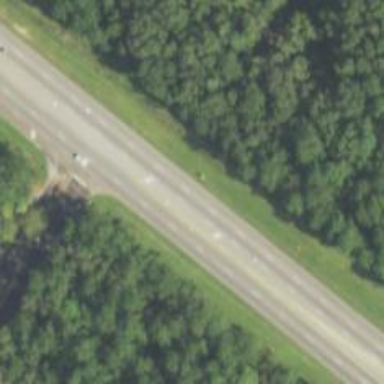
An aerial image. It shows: Primary highway.